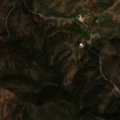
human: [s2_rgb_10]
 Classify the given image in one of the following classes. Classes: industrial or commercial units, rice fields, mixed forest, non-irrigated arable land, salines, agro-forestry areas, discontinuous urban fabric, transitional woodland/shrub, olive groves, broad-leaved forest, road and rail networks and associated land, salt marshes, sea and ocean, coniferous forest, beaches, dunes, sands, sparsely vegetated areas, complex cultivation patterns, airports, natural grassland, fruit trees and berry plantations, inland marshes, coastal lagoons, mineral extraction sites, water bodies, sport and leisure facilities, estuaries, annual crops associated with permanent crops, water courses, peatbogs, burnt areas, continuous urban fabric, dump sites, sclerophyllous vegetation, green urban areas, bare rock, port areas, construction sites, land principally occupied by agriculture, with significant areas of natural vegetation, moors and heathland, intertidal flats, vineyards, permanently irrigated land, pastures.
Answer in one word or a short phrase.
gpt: land principally occupied by agriculture, with significant areas of natural vegetation, broad-leaved forest, sclerophyllous vegetation